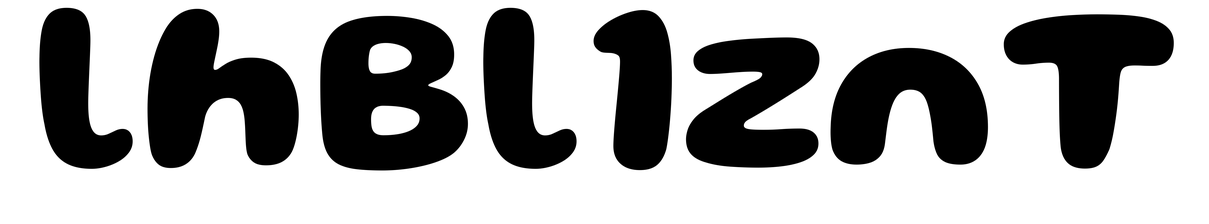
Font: Gluten_Bold